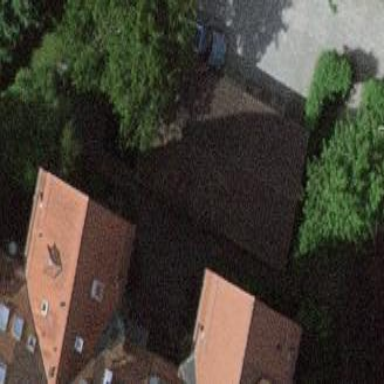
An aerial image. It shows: Group of garages.